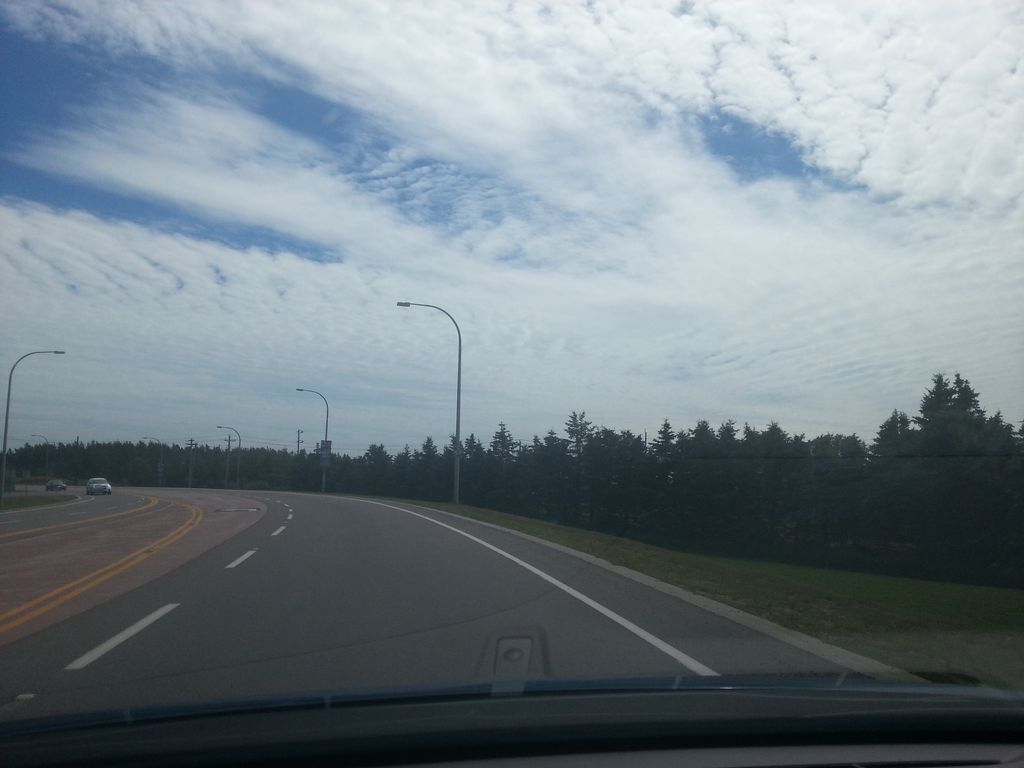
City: charlottetown